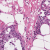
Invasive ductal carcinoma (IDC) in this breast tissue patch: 0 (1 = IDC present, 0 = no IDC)